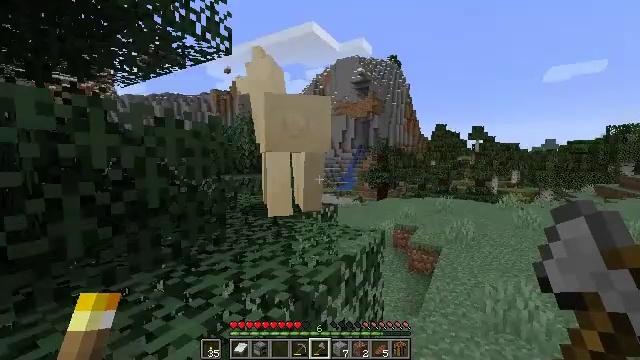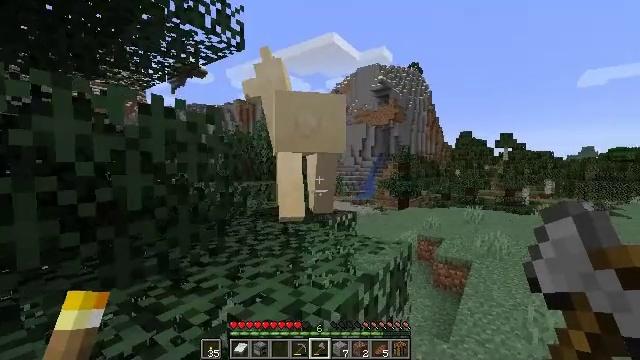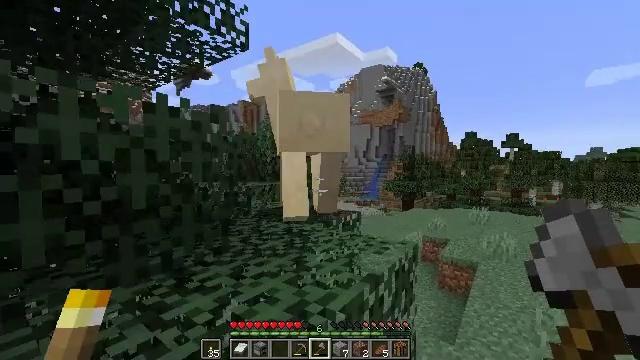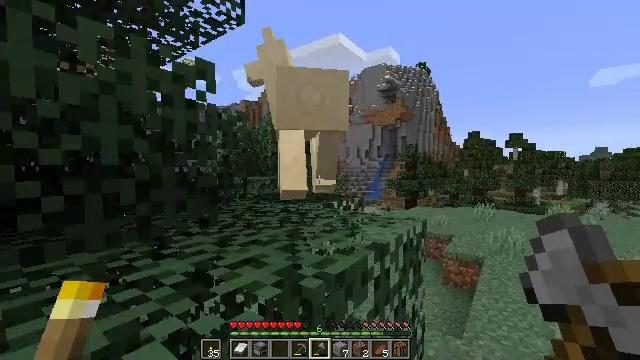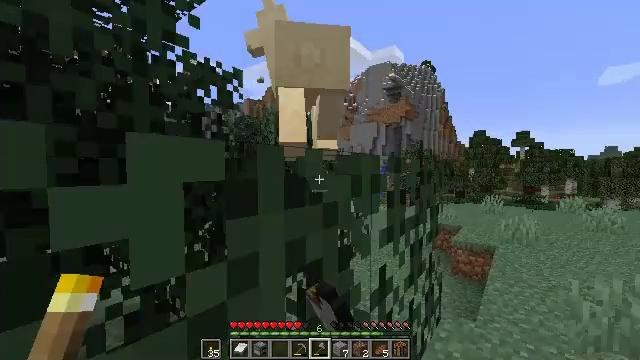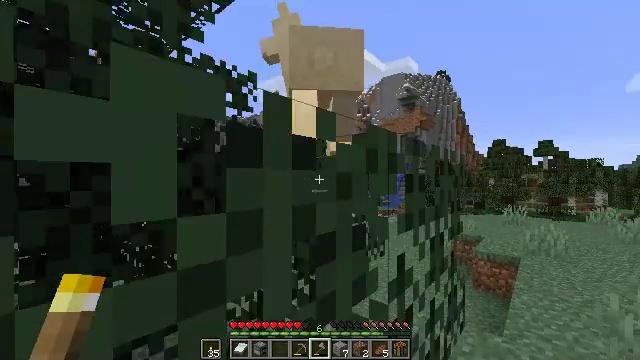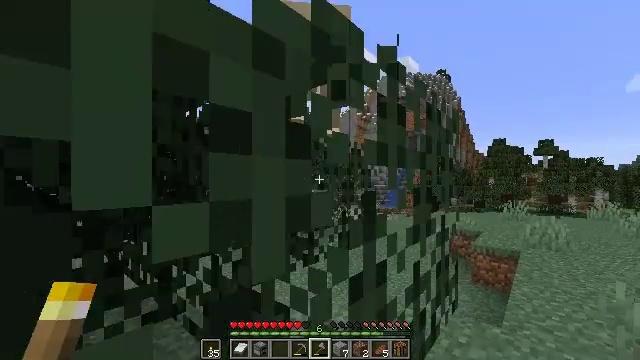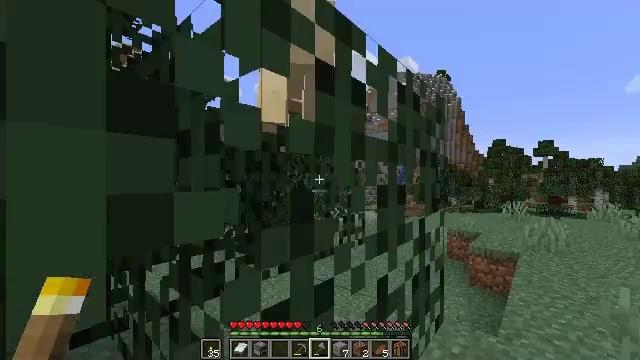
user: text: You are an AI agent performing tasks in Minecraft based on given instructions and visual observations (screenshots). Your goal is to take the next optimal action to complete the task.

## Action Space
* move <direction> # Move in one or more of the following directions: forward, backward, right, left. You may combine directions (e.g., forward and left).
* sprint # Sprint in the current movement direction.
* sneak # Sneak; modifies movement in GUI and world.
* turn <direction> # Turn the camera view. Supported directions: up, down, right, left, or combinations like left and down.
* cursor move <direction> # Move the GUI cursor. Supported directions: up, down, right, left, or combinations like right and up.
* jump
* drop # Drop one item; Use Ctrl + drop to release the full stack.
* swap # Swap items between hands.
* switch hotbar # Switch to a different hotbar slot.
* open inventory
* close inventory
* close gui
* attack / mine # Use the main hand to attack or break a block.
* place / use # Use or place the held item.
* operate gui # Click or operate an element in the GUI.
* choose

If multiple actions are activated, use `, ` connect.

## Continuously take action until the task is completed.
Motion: motion action
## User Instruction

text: Hunt a llama.
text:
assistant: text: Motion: move forward, turn left and up
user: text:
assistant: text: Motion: move forward
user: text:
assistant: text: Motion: move forward, attack / mine
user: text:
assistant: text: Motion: move forward, attack / mine
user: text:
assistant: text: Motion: move forward, turn left and up, attack / mine
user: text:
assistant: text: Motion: move forward, attack / mine
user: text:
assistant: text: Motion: move forward, attack / mine
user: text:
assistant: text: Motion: attack / mine